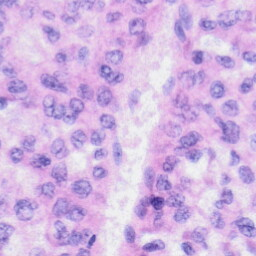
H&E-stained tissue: Liver